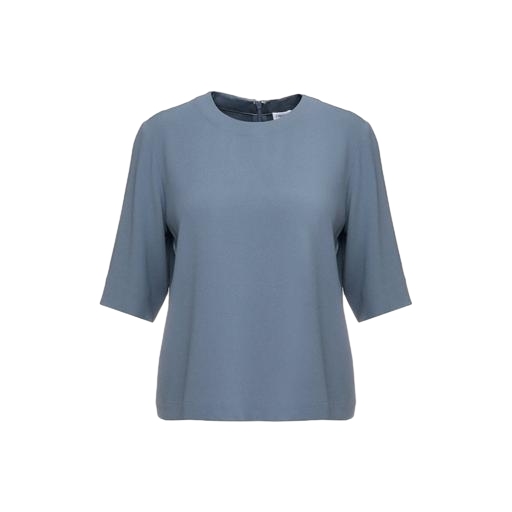
loose fit t-shirt, boxy fit t-shirt, high-neck top, white background